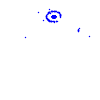
Particle: pion